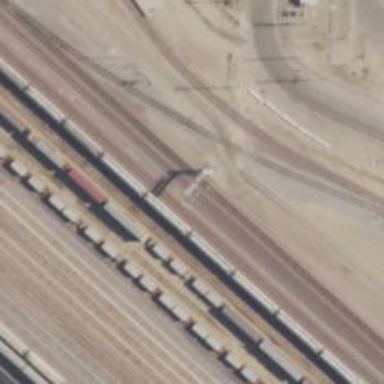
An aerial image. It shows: Railway signal.